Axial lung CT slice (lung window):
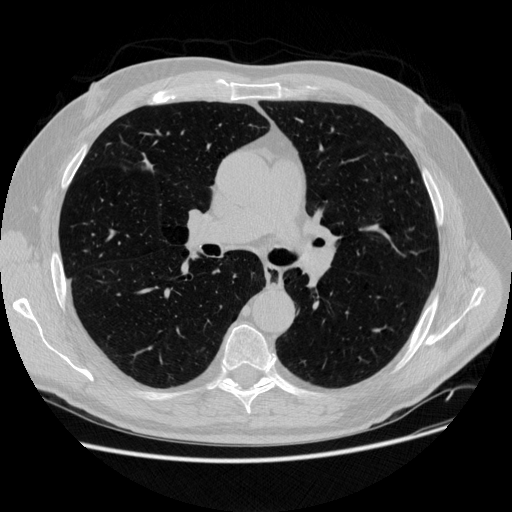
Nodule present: no